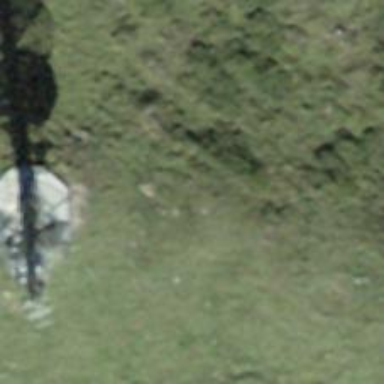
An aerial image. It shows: Communication tower.